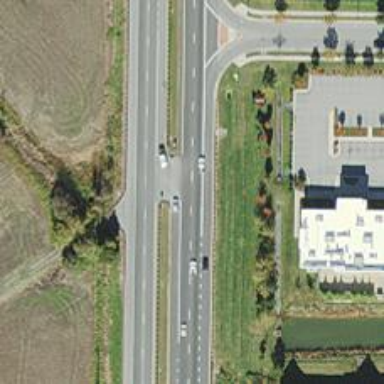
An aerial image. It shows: Trunk link highway.